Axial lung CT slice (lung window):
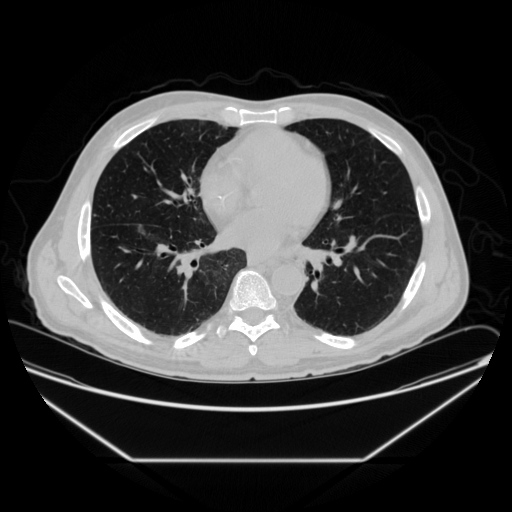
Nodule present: no